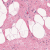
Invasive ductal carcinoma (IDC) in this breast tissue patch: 0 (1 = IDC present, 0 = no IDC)